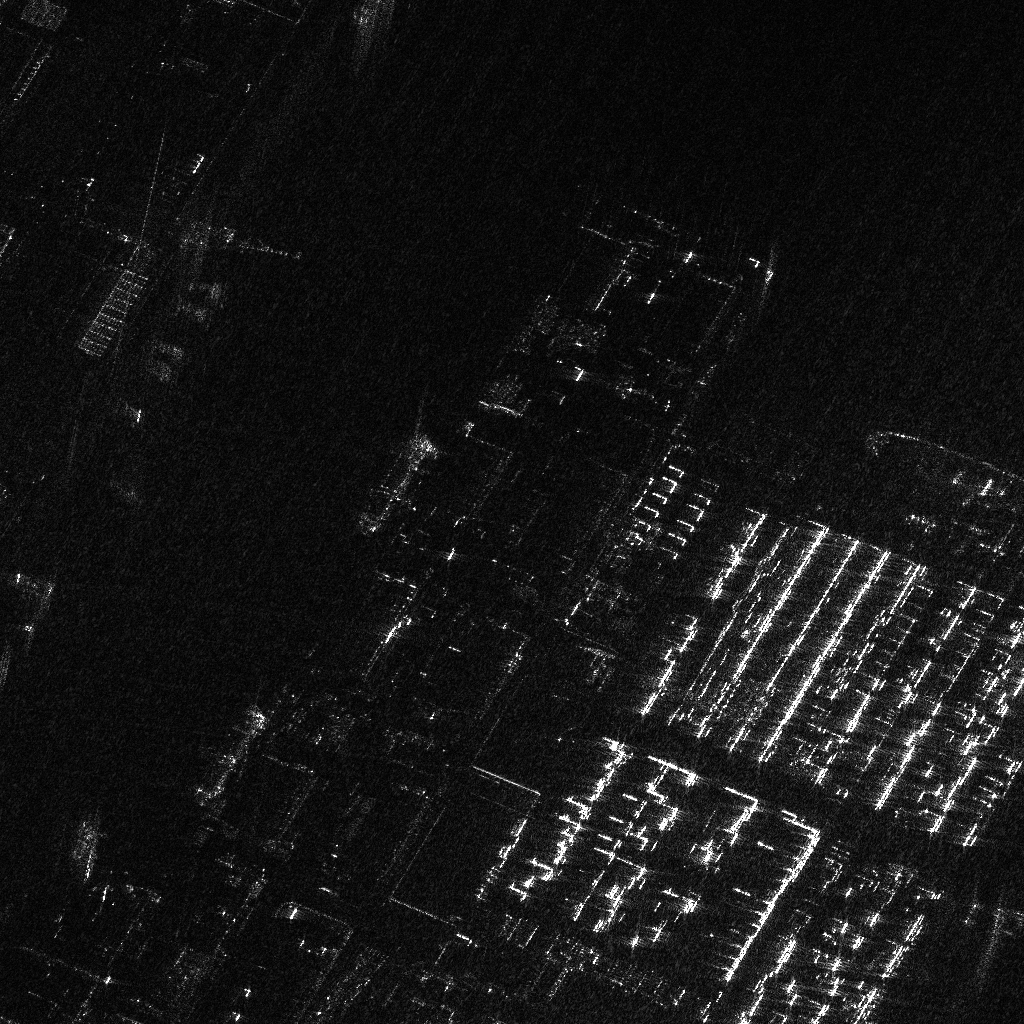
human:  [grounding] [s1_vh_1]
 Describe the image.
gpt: In the satellite image, there is  <ref>1 large dredger </ref> <box>[[37, 40, 40, 53, 33]]</box> located at center,  <ref>1 large dredger </ref> <box>[[20, 67, 23, 80, 33]]</box> located at bottom left.